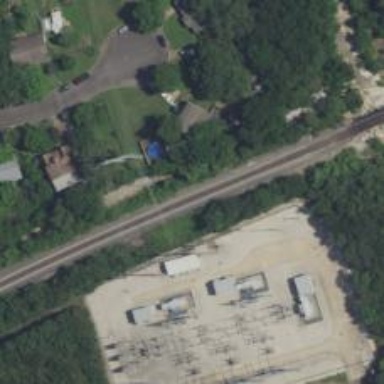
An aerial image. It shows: Outdoor power substation surrounded by fence. The substation is specifically for distribution purposes.